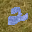
Label: 2